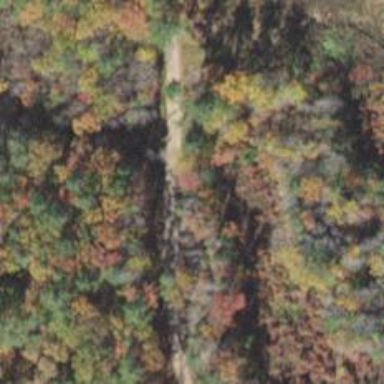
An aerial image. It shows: Culvert tunnel.